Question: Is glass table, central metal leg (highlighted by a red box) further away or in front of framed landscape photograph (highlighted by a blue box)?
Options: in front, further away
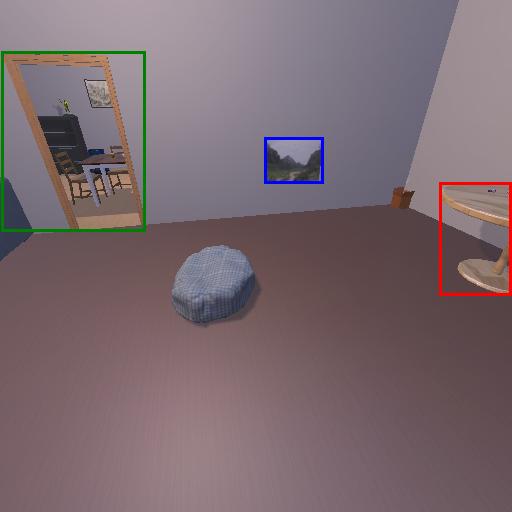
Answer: in front